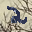
Label: 2